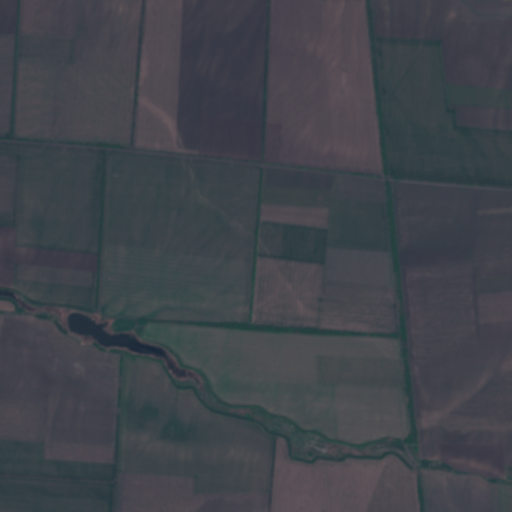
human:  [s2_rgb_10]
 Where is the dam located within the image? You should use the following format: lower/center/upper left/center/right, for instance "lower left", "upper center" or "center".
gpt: The dam is located in the center left of the image.
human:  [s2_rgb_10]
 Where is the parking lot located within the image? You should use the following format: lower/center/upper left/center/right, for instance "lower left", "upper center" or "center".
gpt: There is no parking lot in the image.